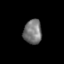
Tissue: skin
Cell type: Epithelial cells
Senescence score: 0.2463
Nuclear area (px): 435
Mean DAPI intensity: 119.982